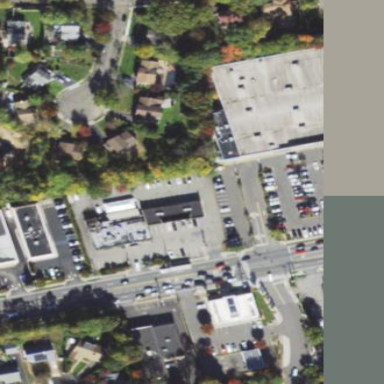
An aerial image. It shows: Retail area.